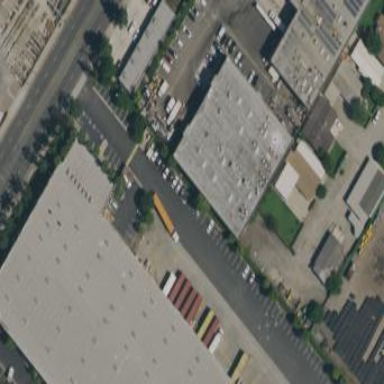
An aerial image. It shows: Warehouse building.